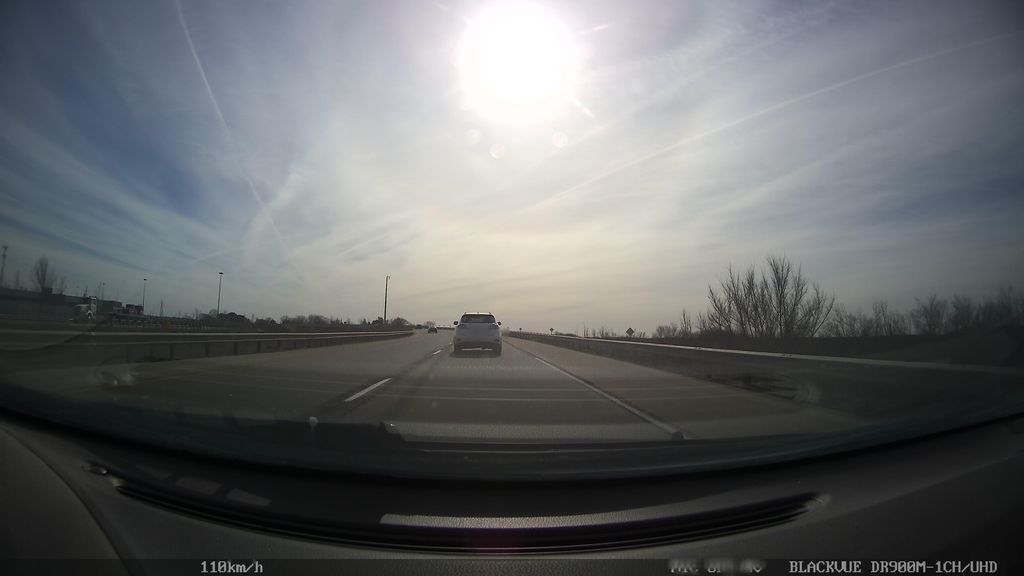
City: kitchener-waterloo